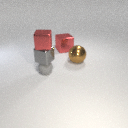
small gray rubber sphere below small red metal cube